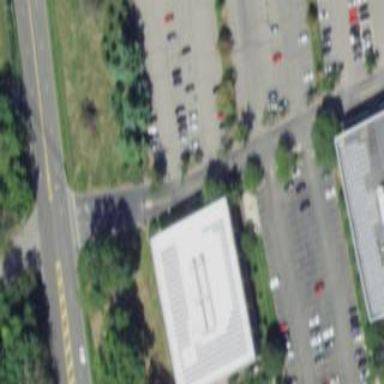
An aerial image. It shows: Commercial building.